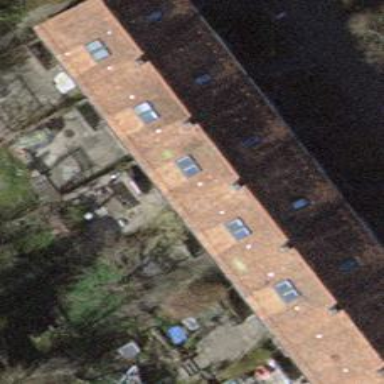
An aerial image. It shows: Beige house with gabled roof made of roof tiles in orangered color. The roof is oriented across the building.